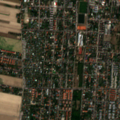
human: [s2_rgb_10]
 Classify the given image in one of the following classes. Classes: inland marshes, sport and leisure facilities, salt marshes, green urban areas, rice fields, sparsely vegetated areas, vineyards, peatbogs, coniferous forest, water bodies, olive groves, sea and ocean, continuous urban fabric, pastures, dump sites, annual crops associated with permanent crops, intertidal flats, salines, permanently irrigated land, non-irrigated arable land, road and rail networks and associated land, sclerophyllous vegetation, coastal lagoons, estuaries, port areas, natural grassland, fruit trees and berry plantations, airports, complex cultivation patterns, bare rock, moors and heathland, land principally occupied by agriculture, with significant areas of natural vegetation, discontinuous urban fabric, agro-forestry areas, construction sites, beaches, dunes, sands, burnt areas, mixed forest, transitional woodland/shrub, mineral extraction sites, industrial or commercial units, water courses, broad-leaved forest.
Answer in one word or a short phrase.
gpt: discontinuous urban fabric, non-irrigated arable land